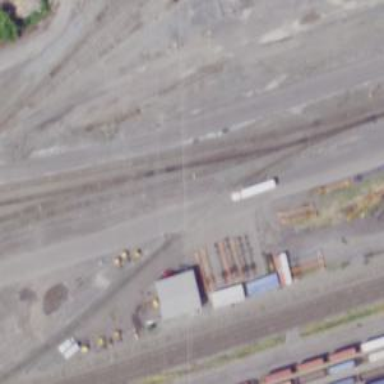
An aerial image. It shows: Railway level crossing.